Question: I am working with 3 tables in which the administrator enters the records for:
1. Student information
2. Course information
3. Assigning course to students
Now when I want to assign the course to a student I want to check two things.
- -
Then after these check the assignment of courses would get complete.
For some reason I can not think of any logic so that's why I am here asking this question.
'''
protected void btnAssignStudents_click(object sender, EventArgs e)
{
StudentDataContext db = new StudentDataContext();
StudentCourse assigncourse = new StudentCourse();
assigncourse.Course_Id = txtCourse_Id.Text;
assigncourse.Student_ID = txtStudentID.Text;
db.StudentCourses.InsertOnSubmit(assigncourse);
db.SubmitChanges();
}
'''
Before submitting the changes I want to apply these checks.

What i exactly want is to check on assigning the course is that
- -
If both exist then complete the assignment.
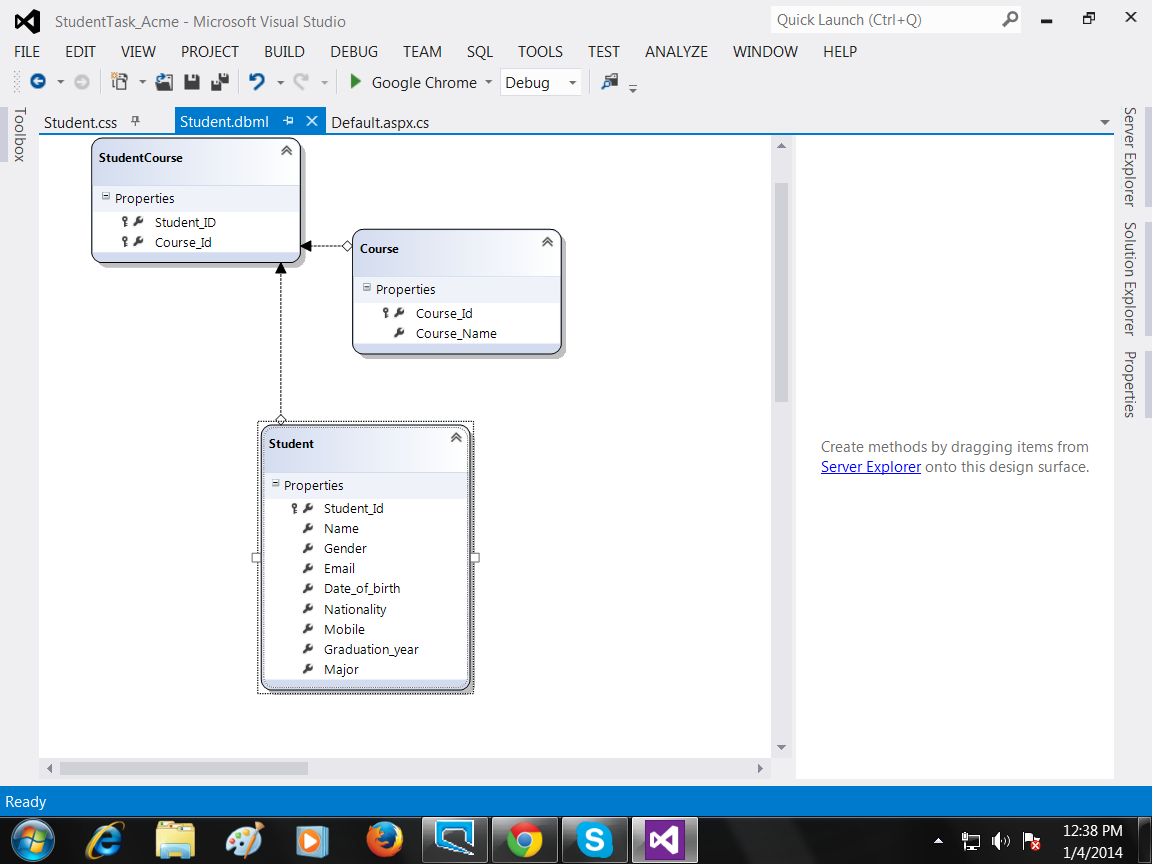
Answer: '''
protected void btnAssignStudents_click(object sender, EventArgs e)
{
var db = new StudentDataContext();
// check whether both course and student with specified ID's exist
// I let you make sure txtCourse_Id.Text and txtStudentID.Text is not null or empty
if (db.Courses.Any(c => c.Course_Id == txtCourse_Id.Text
&& db.Students.Any(s => s.Student_Id == txtStudentID.Text)
{
var assigncourse = new StudentCourse();
assigncourse.Course_Id = txtCourse_Id.Text;
assigncourse.Student_ID = txtStudentID.Text;
db.StudentCourses.InsertOnSubmit(assigncourse);
db.SubmitChanges();
}
}
'''